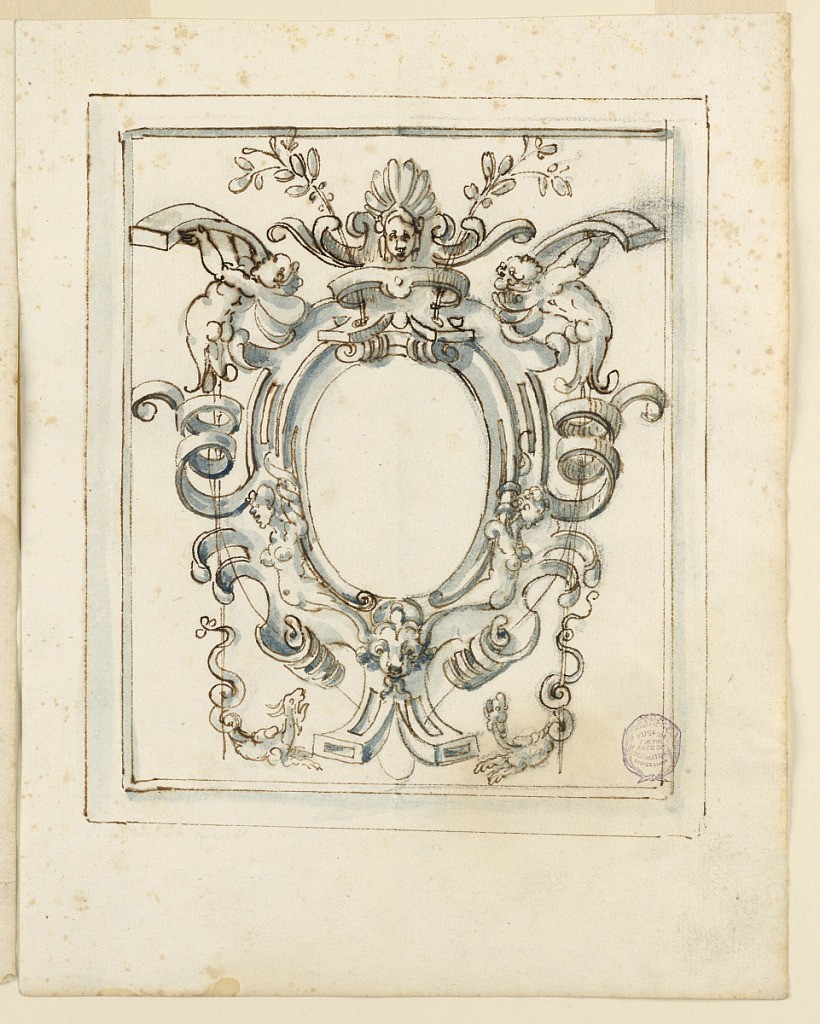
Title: Strapwork Design
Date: early 17th century
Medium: Charcoal, pen and ink, brush and watercolor on paper
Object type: Drawing
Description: Strapwork design with putti, caryatids and masks surrounds an oval reserve.